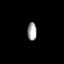
Tissue: prostate
Cell type: Fibroblasts
Senescence score: 0.7998
Nuclear area (px): 162
Mean DAPI intensity: 164.401